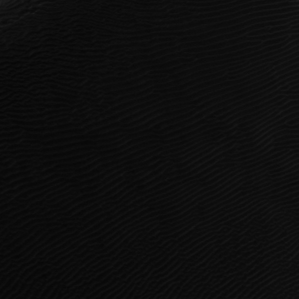
Label: frost